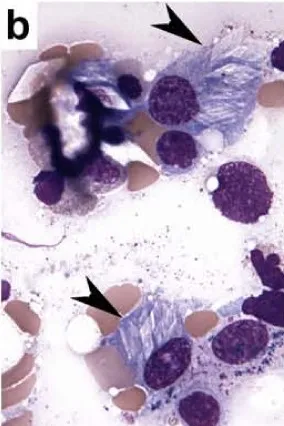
Plasma cell myeloma with intracytoplasmic and extracellular rhomboid crystalline inclusions. (a and b) Bone marrow aspirate stained with Wright-Giemsa. Intracytoplasmic in plasma cells. Arrow-heads). , 20 mum.
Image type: pathology (giemsa)